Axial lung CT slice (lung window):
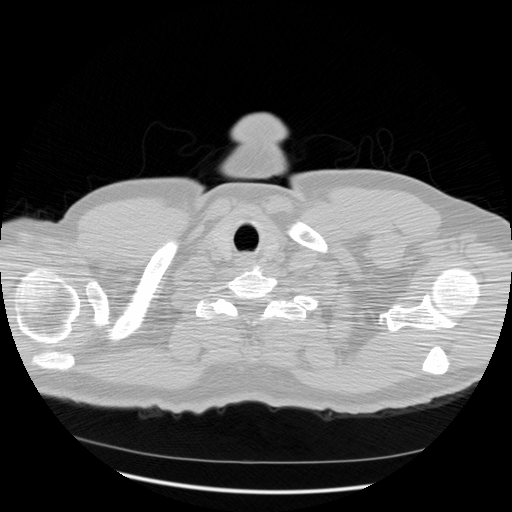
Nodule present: no